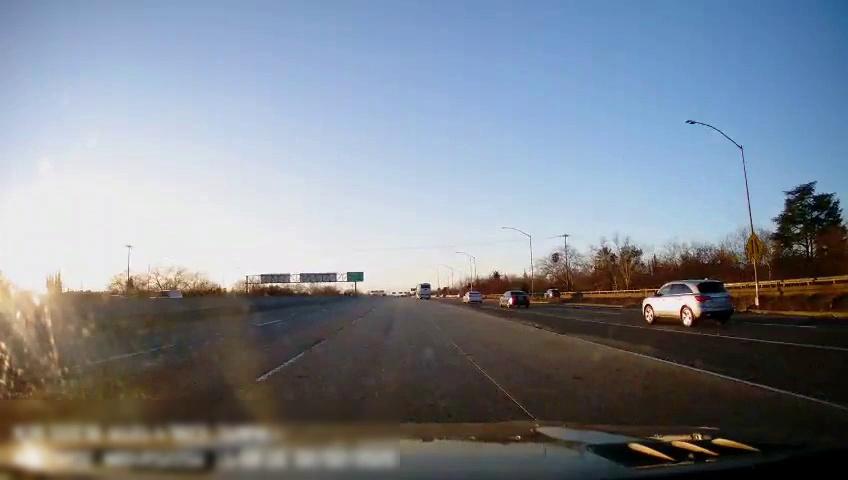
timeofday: Day
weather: Sunny
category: Drivable Space
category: Vehicles | Truck
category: Vehicles | SUV
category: Vehicles | Car
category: Vehicles | Car
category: Vehicles | Car
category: Vehicles | Bus
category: Lanes | Current Lane
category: Lanes | Current Lane
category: Lanes | Alternate Lane
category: Lanes | Alternate Lane
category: Lanes | Alternate Lane
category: Traffic | Signs
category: Traffic | Signs